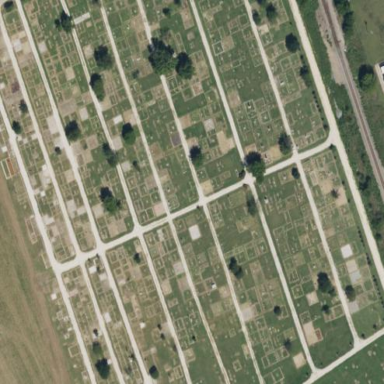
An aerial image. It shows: Cemetery.